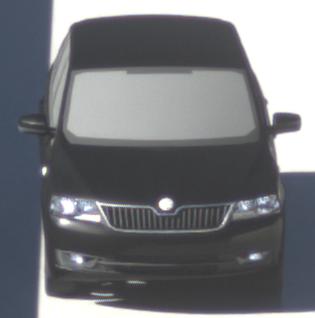
Make: Skoda
Model: Rapid Spaceback 1.2 TSI
Detailed model: Rapid Spaceback
Model produced from: 2013/10
Model produced until: 2015/04
Doors: 5
Color: black
Road condition: wet road
Daytime: morning or afternoon
Contrast: high contrast